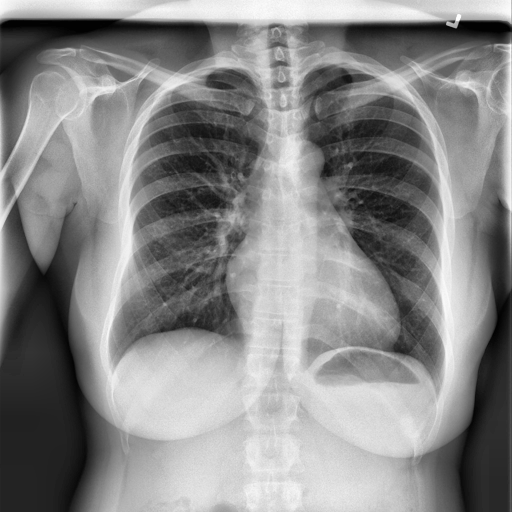
Finding: NORMAL